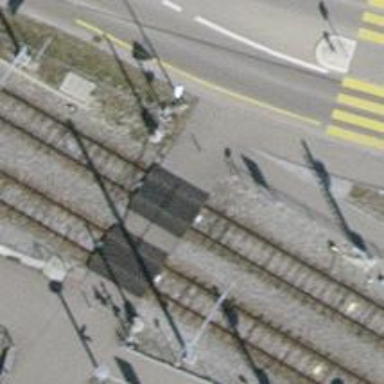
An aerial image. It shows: Railway crossing.